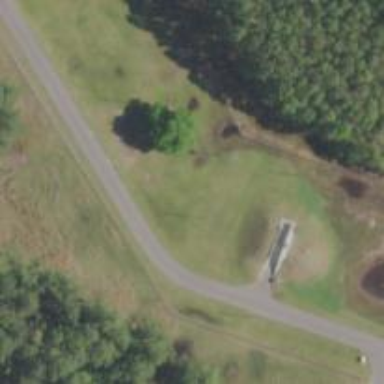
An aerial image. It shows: Military bunker.